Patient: sex F, age 60
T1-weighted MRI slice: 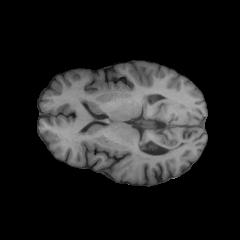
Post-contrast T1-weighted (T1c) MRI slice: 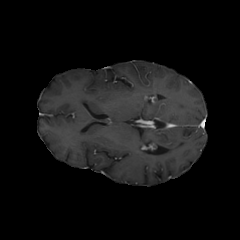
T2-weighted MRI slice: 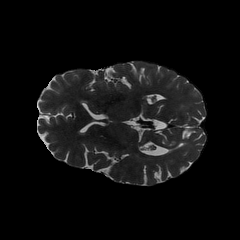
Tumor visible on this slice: no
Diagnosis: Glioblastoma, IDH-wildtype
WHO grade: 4